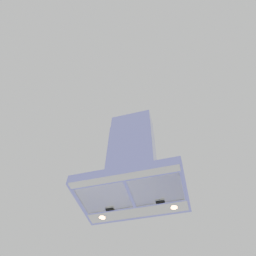
Label: appliances